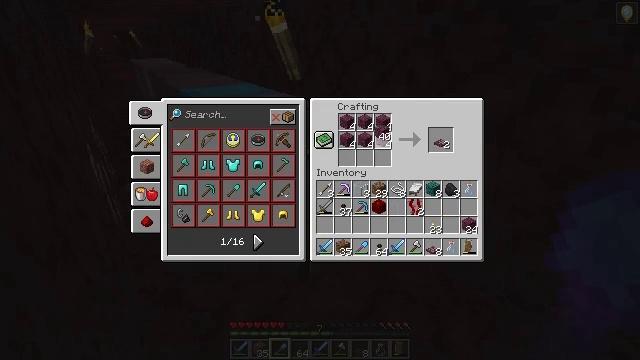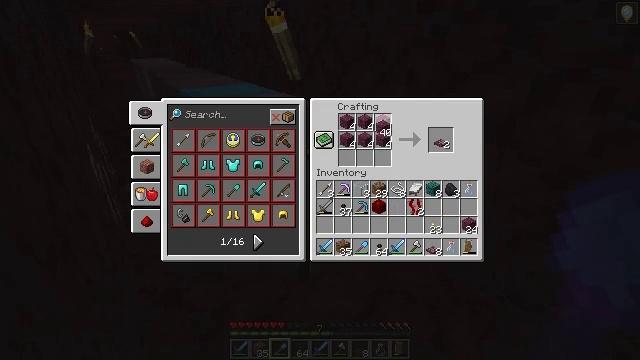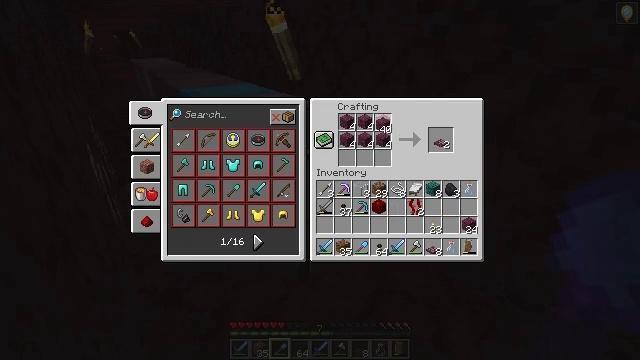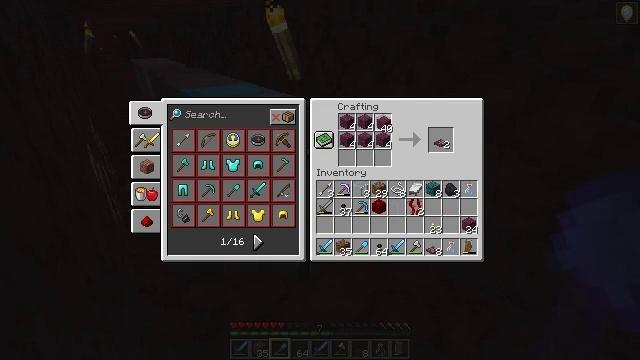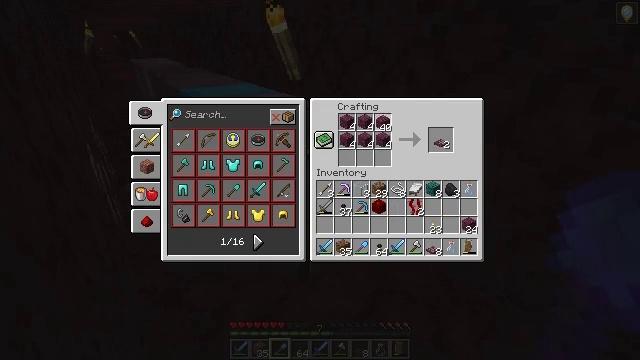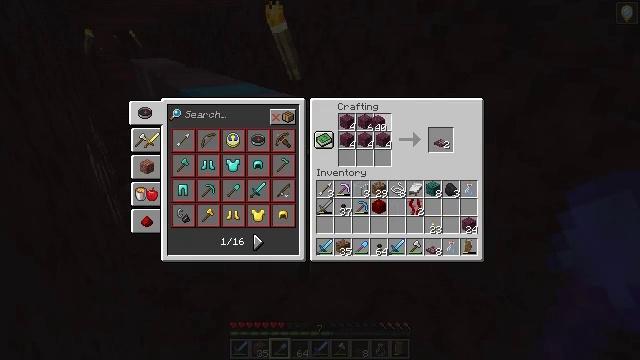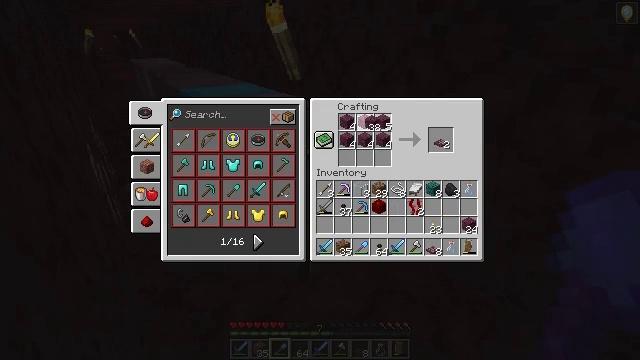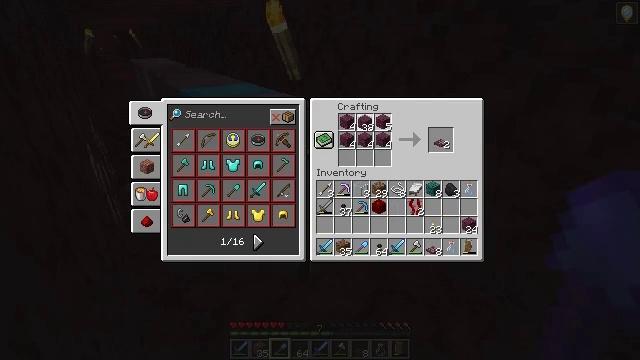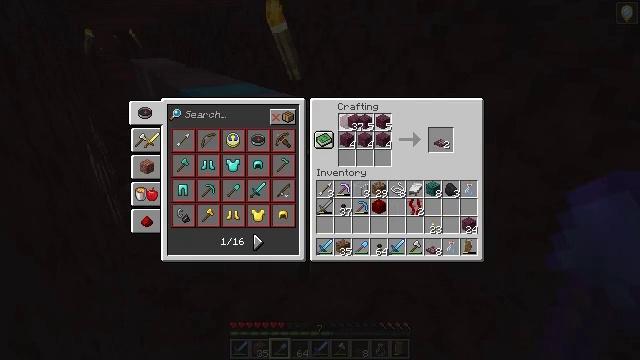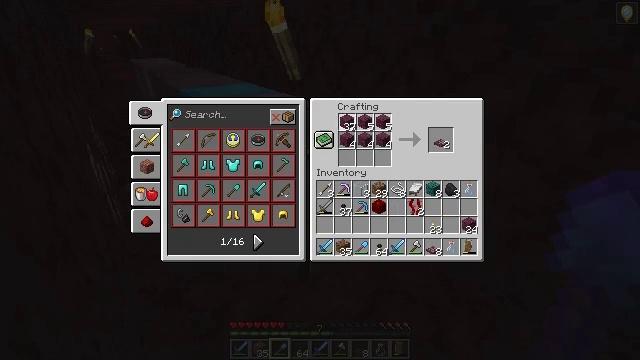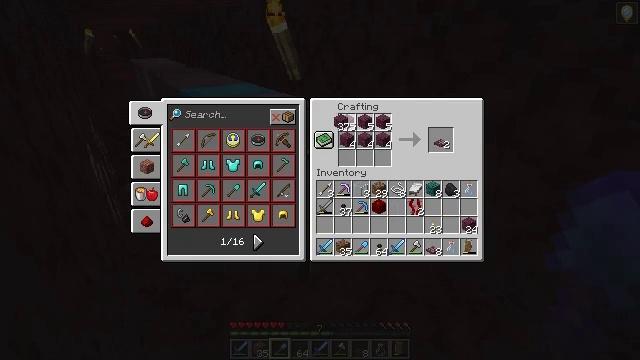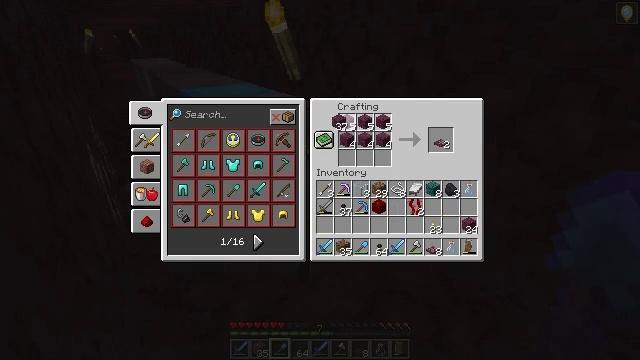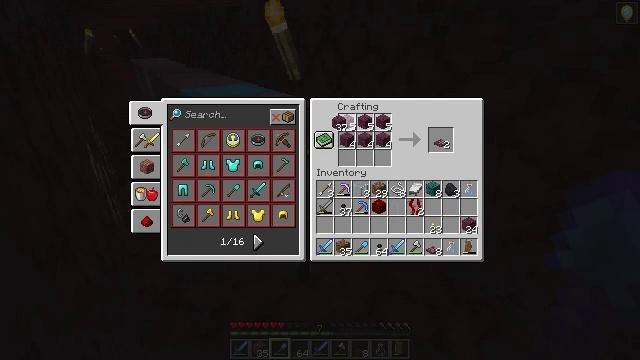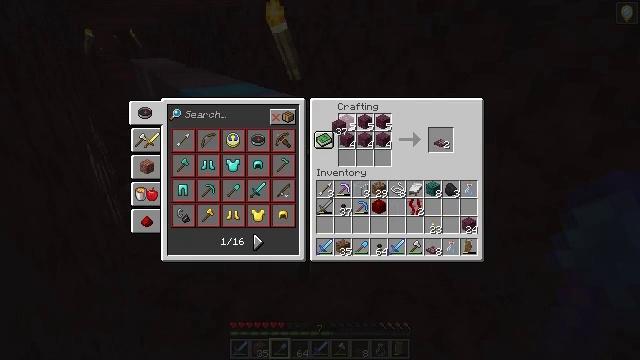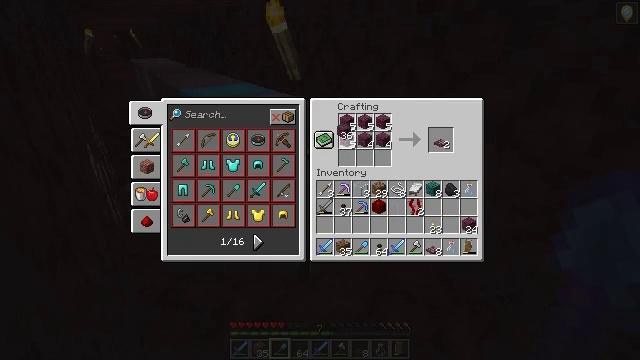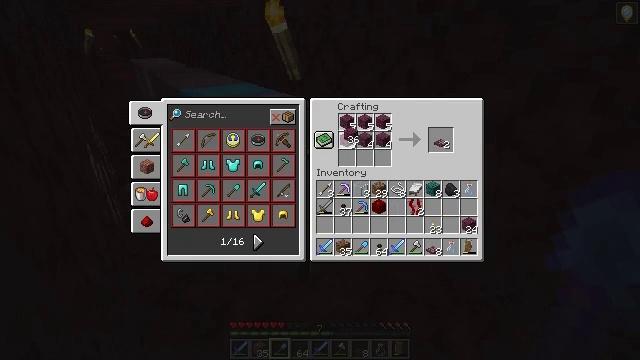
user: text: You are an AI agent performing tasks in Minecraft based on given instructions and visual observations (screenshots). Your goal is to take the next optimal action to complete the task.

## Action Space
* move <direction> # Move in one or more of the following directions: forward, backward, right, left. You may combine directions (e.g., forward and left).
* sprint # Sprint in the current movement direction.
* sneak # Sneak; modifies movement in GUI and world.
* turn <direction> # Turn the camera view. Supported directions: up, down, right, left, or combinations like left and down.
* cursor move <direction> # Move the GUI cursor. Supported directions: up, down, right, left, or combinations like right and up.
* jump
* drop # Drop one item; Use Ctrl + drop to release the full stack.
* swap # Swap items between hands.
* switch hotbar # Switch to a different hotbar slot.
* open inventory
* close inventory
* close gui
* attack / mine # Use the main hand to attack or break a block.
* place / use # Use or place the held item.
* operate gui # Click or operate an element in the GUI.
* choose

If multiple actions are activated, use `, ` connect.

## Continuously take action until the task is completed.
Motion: motion action
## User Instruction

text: Make the crimson trapdoor at the crafting table.
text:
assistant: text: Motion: no_op
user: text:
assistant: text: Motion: no_op
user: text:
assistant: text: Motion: choose
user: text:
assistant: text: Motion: choose
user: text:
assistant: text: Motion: choose
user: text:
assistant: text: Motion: choose
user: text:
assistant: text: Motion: cursor move left, choose
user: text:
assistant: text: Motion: cursor move left, choose
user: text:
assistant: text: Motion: cursor move left, choose
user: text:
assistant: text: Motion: choose
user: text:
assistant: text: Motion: choose
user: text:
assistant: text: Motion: choose
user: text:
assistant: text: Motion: choose
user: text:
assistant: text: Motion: choose
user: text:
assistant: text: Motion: cursor move right, choose
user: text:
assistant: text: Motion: cursor move right, choose
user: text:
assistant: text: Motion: choose
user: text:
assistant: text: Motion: choose
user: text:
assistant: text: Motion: choose
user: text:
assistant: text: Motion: choose
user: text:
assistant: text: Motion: choose
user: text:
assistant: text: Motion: choose
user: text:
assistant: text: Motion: choose
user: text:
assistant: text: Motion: choose
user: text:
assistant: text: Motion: choose
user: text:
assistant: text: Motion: no_op
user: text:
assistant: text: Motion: cursor move right and down
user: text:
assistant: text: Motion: cursor move right and down
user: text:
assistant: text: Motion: no_op
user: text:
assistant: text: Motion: no_op